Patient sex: M
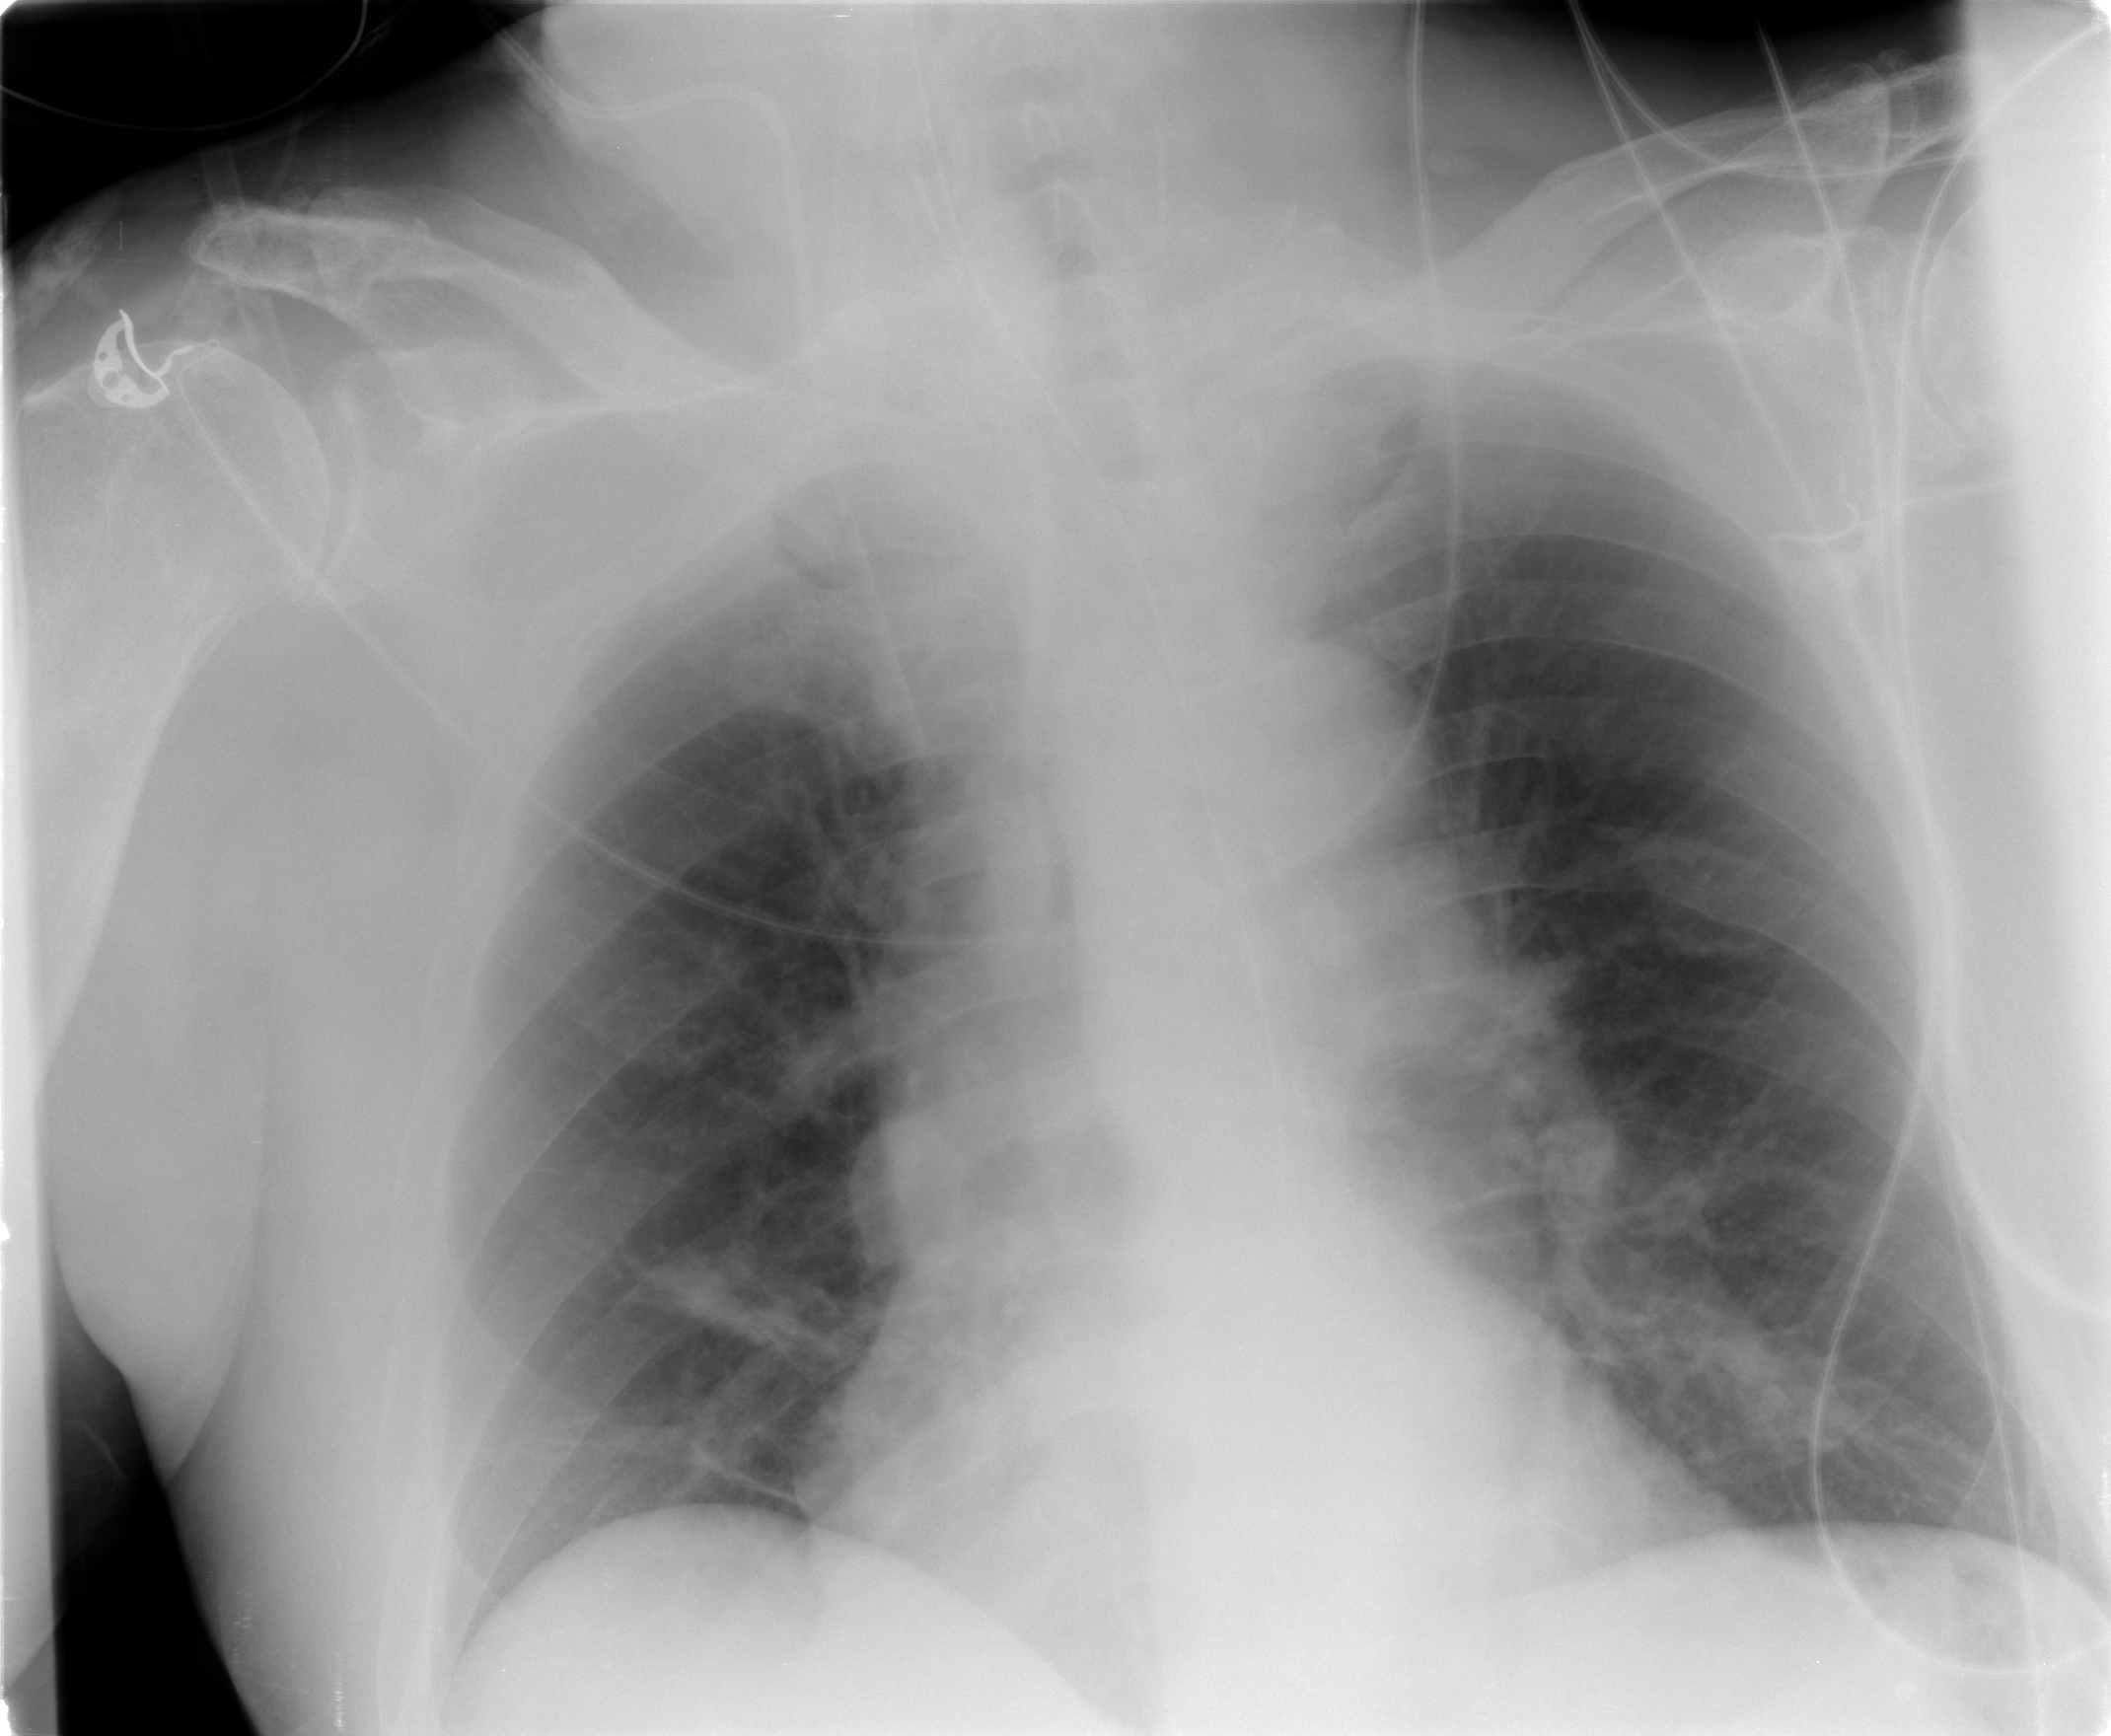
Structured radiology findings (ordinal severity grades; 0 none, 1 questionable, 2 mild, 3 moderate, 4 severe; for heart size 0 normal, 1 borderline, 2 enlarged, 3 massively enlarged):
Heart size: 2
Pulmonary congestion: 2
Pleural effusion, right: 0
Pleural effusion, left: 0
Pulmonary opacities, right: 0
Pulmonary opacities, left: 0
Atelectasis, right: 2
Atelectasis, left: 0